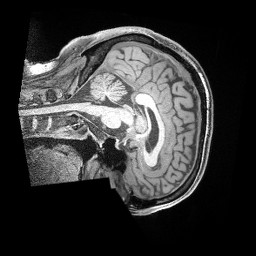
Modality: T1w
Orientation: sagittal
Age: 37
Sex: male
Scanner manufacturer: siemens
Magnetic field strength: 3 T
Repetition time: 2 s
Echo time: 0.00211 s